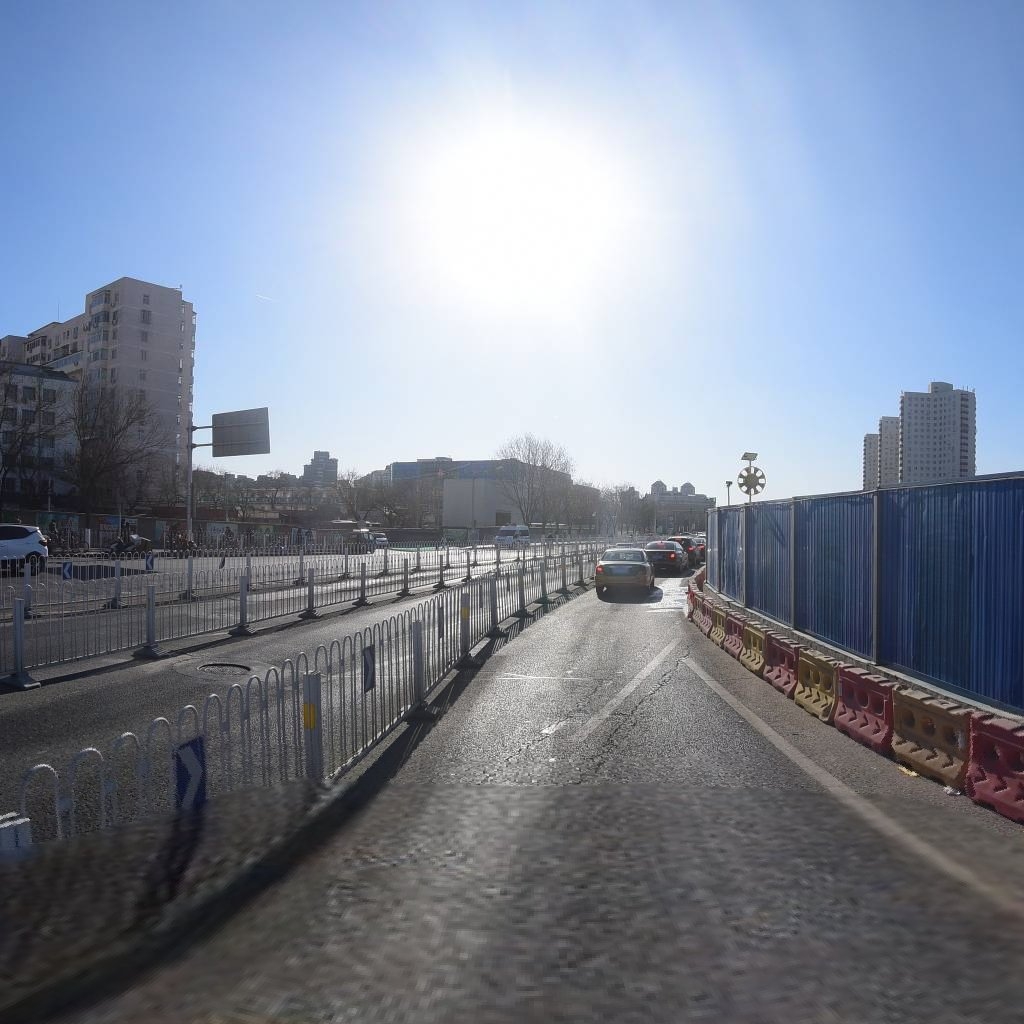
Region: Dongcheng
Road damage annotations: longitudinal crack, longitudinal crack, manhole cover